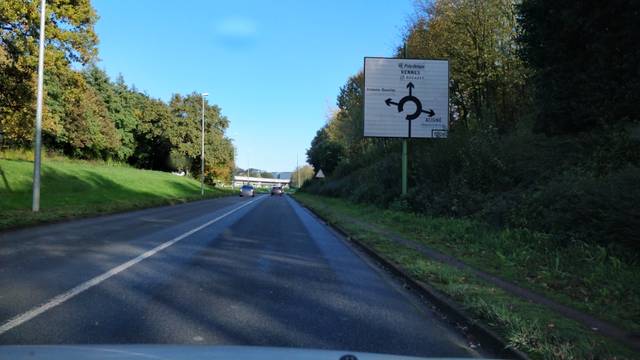
Region: France
Coordinates: 48.125, -1.621